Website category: phone
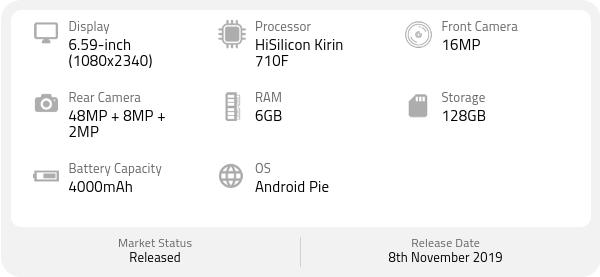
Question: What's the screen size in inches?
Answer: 6.59-inch

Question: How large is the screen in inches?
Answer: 6.59-inch

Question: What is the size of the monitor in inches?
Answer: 6.59-inch

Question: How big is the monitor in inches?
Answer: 6.59-inch

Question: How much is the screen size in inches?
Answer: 6.59-inch

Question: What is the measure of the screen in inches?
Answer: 6.59-inch

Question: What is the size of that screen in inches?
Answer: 6.59-inch

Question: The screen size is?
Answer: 6.59-inch

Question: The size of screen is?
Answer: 6.59-inch

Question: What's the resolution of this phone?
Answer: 1080x2340

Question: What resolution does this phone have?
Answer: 1080x2340

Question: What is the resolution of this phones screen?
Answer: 1080x2340

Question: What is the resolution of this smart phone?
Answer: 1080x2340

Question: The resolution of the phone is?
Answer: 1080x2340

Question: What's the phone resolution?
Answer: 1080x2340

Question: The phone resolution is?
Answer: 1080x2340

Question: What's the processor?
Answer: HiSilicon Kirin 710F

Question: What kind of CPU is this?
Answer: HiSilicon Kirin 710F

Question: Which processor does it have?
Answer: HiSilicon Kirin 710F

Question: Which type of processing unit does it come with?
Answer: HiSilicon Kirin 710F

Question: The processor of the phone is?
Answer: HiSilicon Kirin 710F

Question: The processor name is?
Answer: HiSilicon Kirin 710F

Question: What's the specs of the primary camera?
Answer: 48MP + 8MP + 2MP

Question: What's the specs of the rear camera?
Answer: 48MP + 8MP + 2MP

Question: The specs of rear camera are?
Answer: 48MP + 8MP + 2MP

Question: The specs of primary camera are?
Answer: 48MP + 8MP + 2MP

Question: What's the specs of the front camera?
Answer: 16MP

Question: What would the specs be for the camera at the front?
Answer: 16MP

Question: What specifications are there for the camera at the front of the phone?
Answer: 16MP

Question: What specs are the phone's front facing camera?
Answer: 16MP

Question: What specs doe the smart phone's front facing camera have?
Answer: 16MP

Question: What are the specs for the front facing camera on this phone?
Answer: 16MP

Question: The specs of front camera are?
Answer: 16MP

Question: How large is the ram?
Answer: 6GB

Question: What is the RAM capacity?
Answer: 6GB

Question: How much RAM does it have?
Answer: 6GB

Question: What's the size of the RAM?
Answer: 6GB

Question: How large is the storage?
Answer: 128GB

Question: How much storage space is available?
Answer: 128GB

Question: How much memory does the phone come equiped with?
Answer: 128GB

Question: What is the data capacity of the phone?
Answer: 128GB

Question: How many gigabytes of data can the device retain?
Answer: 128GB

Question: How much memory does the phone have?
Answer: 128GB

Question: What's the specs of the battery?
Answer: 4000mAh

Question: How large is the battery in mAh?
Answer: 4000mAh

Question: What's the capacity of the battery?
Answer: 4000mAh

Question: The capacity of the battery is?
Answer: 4000mAh

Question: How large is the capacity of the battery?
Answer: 4000mAh

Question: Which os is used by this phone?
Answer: Android Pie

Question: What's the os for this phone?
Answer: Android Pie

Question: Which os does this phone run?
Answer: Android Pie

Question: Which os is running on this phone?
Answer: Android Pie

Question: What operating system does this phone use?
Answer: Android Pie

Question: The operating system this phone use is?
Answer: Android Pie

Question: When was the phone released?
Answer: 8th November 2019

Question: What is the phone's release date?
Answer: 8th November 2019

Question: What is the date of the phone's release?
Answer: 8th November 2019

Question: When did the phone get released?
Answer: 8th November 2019

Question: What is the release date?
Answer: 8th November 2019

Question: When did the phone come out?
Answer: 8th November 2019

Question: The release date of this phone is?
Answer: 8th November 2019